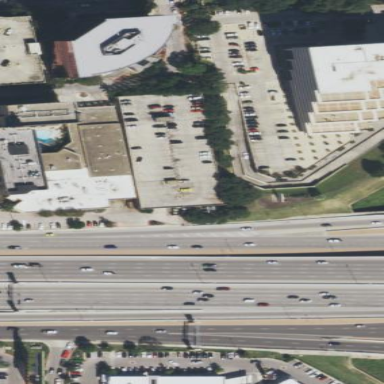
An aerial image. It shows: Multi-storey parking building.